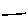
Label: line